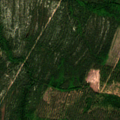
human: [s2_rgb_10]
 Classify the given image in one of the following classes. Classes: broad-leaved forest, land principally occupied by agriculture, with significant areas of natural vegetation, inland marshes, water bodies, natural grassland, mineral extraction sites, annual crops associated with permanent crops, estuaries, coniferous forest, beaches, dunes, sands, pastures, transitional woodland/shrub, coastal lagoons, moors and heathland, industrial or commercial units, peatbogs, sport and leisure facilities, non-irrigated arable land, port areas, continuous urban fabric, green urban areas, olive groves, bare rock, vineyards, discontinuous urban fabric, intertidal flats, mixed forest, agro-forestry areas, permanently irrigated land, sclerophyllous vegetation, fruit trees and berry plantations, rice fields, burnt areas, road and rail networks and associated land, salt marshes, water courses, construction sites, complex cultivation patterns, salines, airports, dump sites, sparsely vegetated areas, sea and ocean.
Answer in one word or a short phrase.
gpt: coniferous forest, mixed forest, transitional woodland/shrub